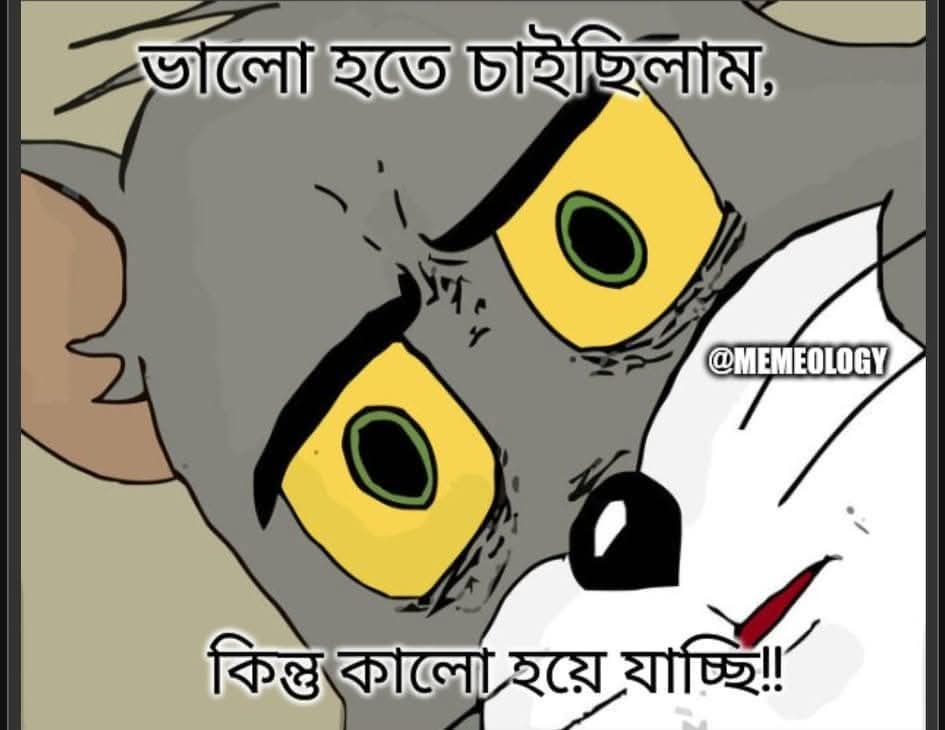
Text: ভালো হতে চাইছিলাম,
কিন্তু কালো হয়ে যাচ্ছি!!
Label: Non Hate